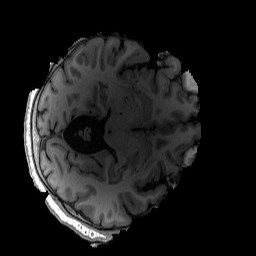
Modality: T1w
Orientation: axial
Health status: healthy